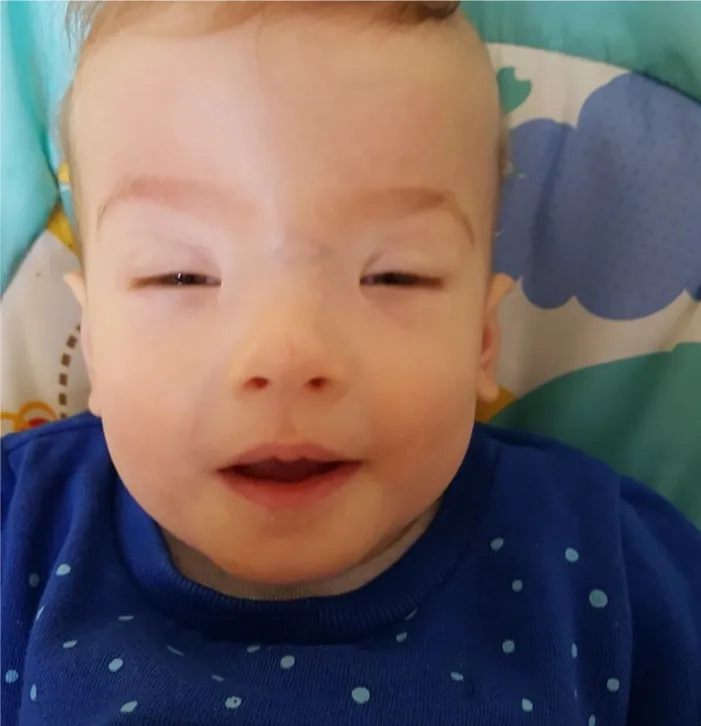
The facial phenotype of Case 1 at 11 months. Note the significant short palpebral fissures, ptosis, epicanthic folds and high forehead with flat, broad nasal bridge.
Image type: medical_photograph (other_medical_photograph)